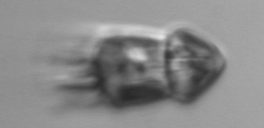
Label: Strombidium_inclinatum